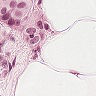
Metastatic tissue present: yes